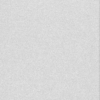
Label: dusty